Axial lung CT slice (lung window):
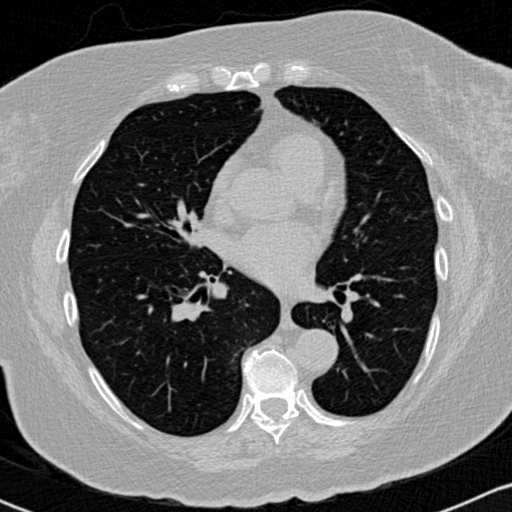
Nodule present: no